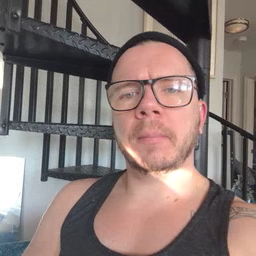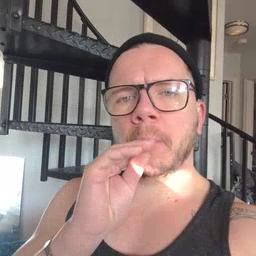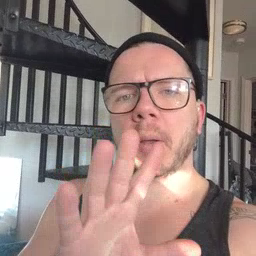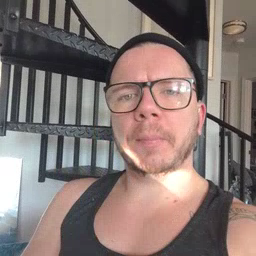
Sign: blow